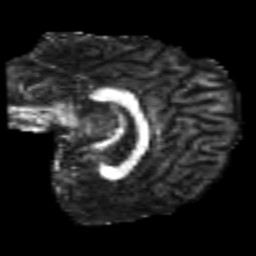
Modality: FA
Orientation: sagittal
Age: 26
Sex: female
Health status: healthy
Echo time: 0.074 s